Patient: sex M, age 57
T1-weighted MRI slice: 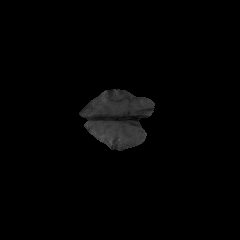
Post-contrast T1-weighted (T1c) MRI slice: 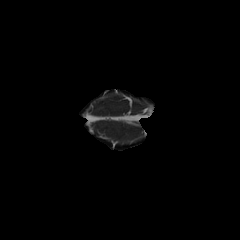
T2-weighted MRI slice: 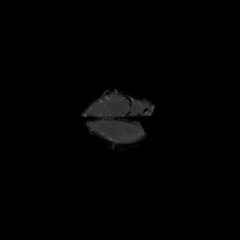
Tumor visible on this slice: no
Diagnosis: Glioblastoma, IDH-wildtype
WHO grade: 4